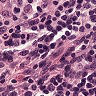
Metastatic tissue present: no